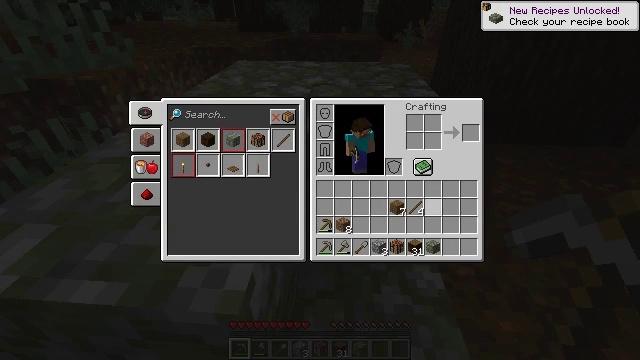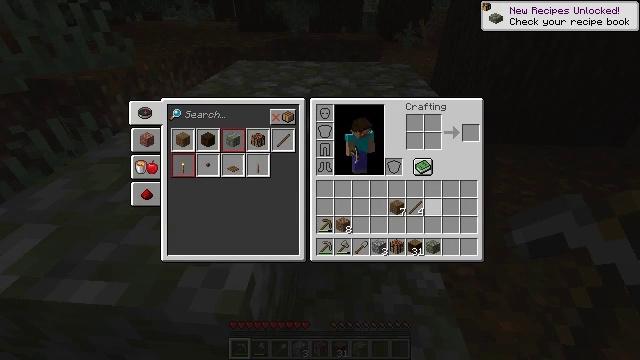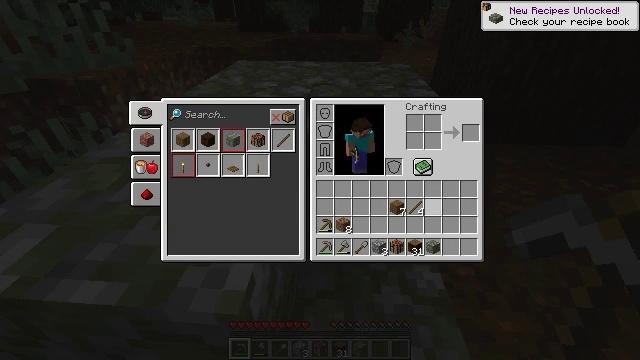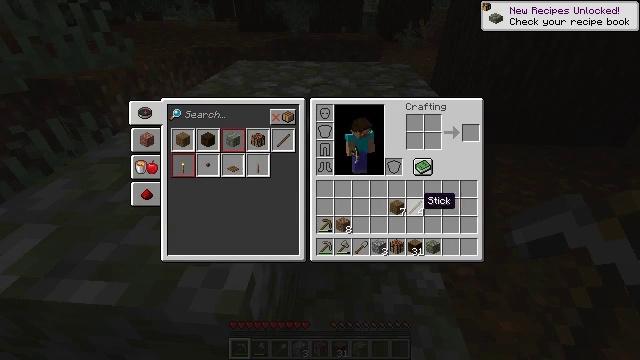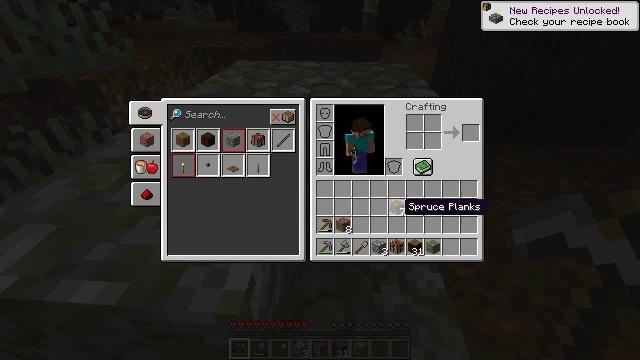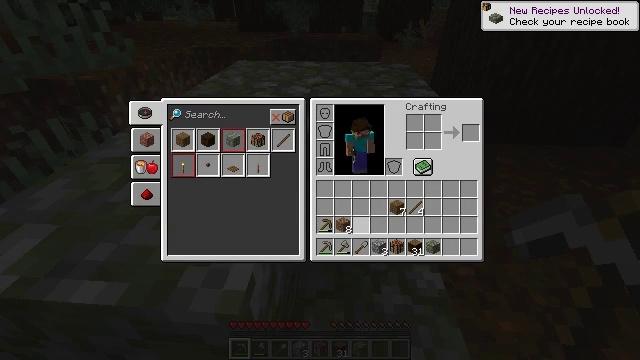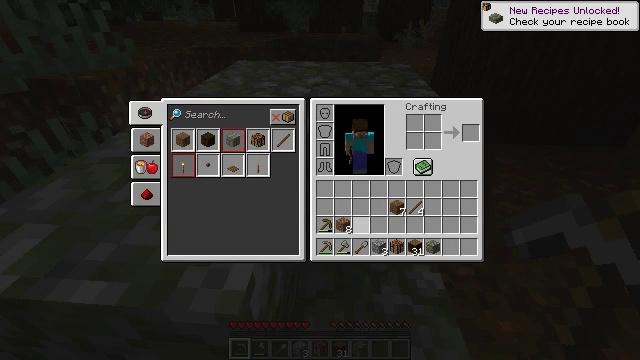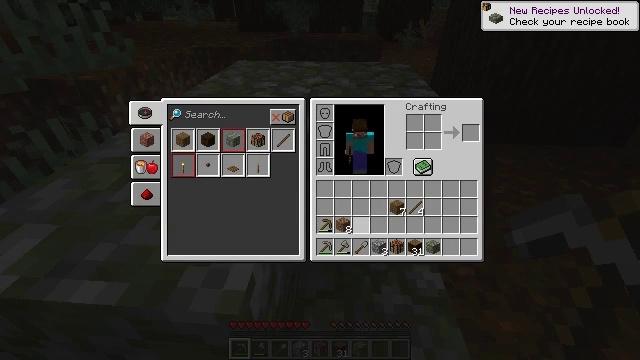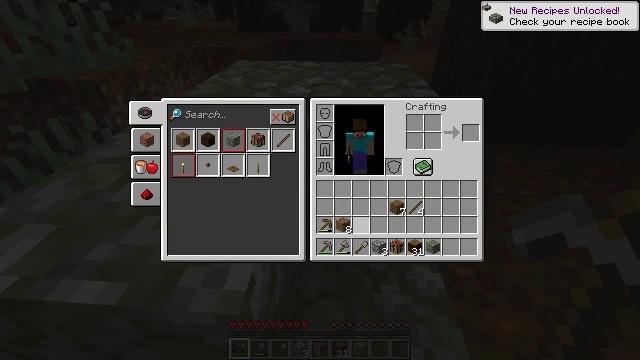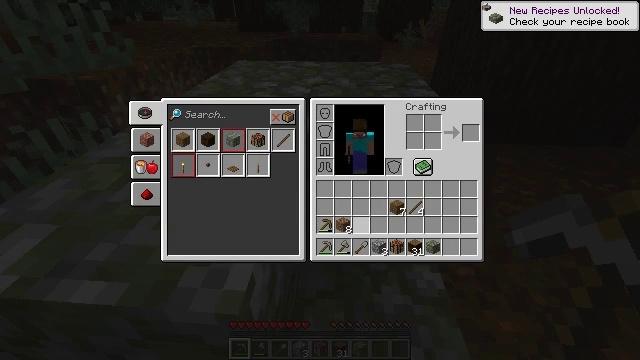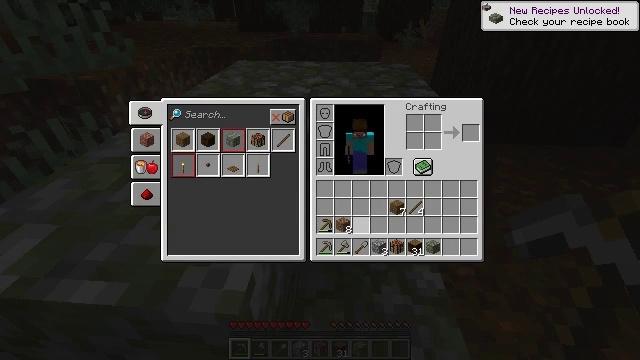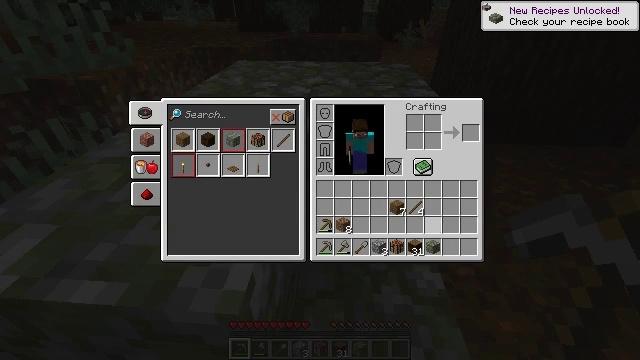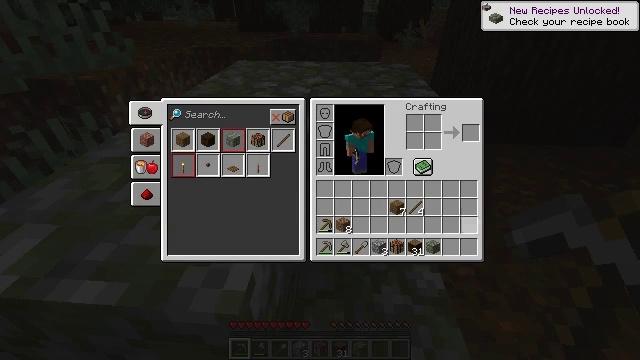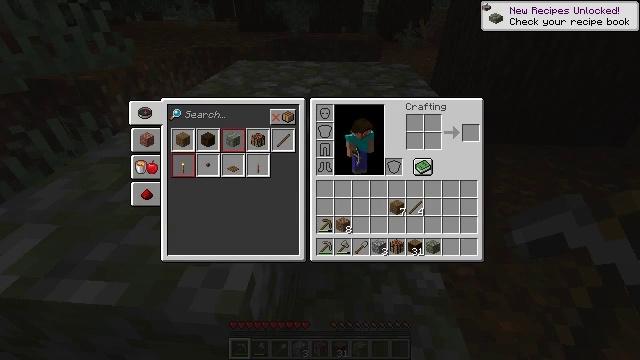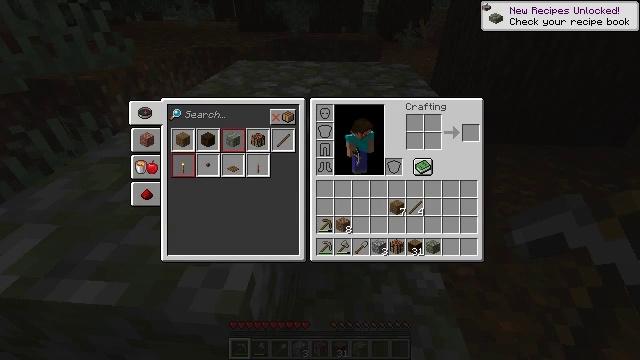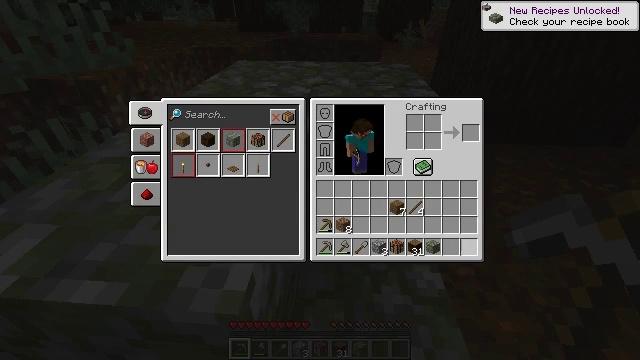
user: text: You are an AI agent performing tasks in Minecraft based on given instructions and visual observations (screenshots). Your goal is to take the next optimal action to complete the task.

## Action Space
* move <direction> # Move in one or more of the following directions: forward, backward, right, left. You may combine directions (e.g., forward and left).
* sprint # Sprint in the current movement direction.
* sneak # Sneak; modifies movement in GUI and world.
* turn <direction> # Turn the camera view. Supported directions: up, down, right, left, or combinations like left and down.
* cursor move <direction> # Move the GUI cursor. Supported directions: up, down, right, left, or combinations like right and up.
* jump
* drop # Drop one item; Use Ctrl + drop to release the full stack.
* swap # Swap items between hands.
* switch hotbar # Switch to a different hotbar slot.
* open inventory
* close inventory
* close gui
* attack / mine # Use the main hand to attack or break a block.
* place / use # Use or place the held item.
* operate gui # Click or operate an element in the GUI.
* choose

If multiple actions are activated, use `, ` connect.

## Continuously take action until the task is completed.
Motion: motion action
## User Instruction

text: Extract mossy cobblestone using a pickaxe.
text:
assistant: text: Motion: no_op
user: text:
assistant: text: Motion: no_op
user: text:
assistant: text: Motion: cursor move left
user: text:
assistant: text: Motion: cursor move left
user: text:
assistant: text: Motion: cursor move left and down
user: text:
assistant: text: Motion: no_op
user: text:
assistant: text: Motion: no_op
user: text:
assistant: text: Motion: no_op
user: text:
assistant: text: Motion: no_op
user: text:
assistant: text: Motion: cursor move right
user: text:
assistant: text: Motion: cursor move right
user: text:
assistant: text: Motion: cursor move right
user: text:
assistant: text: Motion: no_op
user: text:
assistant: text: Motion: cursor move left and down
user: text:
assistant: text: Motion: no_op
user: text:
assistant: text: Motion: no_op
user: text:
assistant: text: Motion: no_op
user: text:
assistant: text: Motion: no_op
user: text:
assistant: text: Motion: cursor move left
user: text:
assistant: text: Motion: no_op
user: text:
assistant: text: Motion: no_op
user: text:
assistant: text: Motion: no_op
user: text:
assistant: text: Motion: no_op
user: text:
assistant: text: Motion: no_op
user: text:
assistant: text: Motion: no_op
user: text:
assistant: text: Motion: no_op
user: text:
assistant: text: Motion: no_op
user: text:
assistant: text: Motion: no_op
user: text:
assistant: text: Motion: no_op
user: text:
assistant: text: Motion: no_op